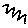
Label: zigzag